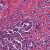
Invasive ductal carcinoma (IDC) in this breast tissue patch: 1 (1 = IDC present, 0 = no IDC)